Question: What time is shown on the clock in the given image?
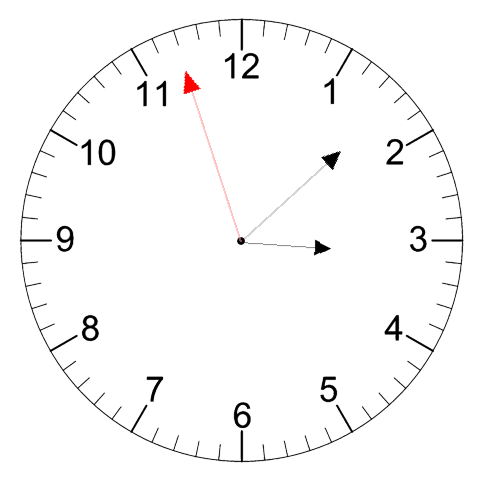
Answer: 03:07:57